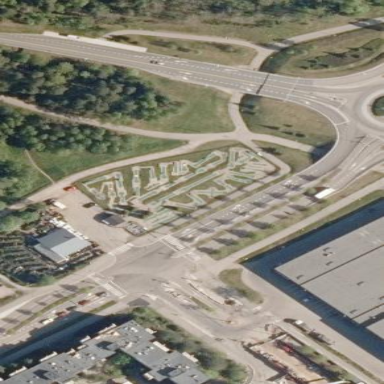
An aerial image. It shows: Miniature golf leisure land.